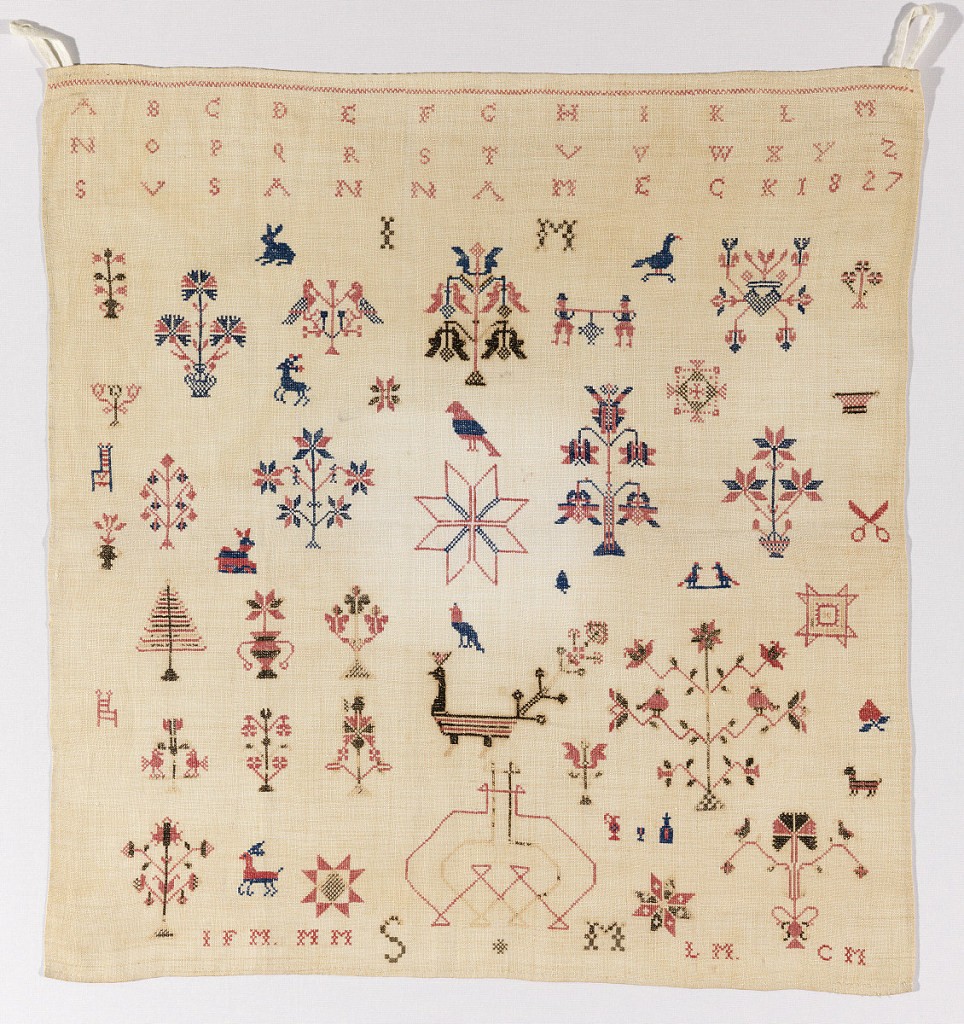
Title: Sampler
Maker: Susanna Meck, American
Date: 1827
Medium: cotton embroidery on linen ground Technique: embroidered in cross stitch on plain weave foundation
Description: Sampler embroidered in red, black and blue on a white ground, with the alphabet and inscription Susanna Meck 1827 at the top, and many small detached motifs including animals, birds, urns of flowers, stars, etc. filling the field. With five sets of initials at the bottom: IFM  MM SM  LM CM